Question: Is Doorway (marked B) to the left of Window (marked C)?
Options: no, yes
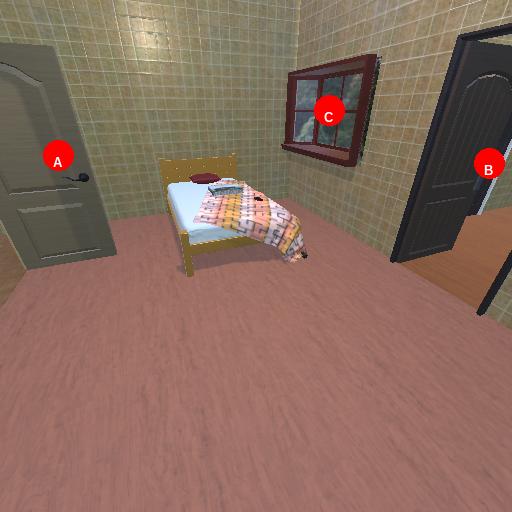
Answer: no